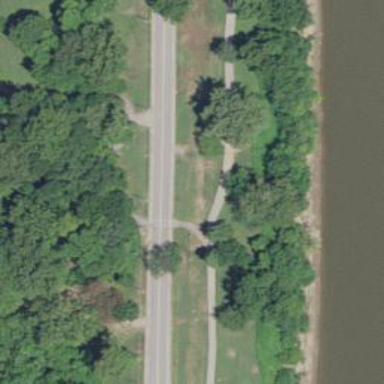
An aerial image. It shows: Asphalt cycleway.